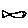
Label: fish